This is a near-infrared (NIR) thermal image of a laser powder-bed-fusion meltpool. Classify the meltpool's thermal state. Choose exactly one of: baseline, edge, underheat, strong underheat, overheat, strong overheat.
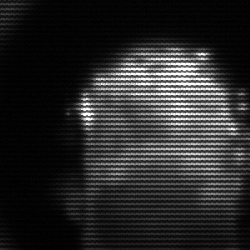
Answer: baseline